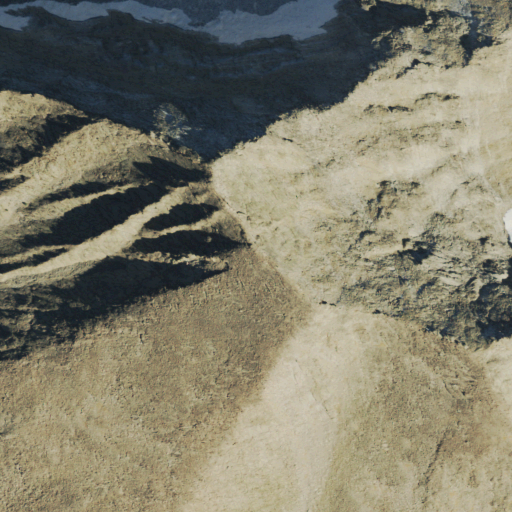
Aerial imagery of mountain in Colorado named Chair Mountain containing shrub and barren land